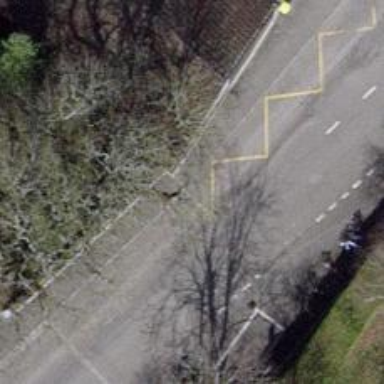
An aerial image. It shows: Asphalt road leading to bus stop with platform for public transport.